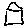
Label: house